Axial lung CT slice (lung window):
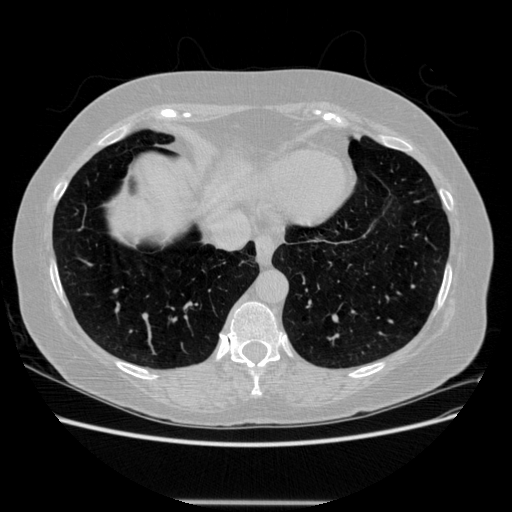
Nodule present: no